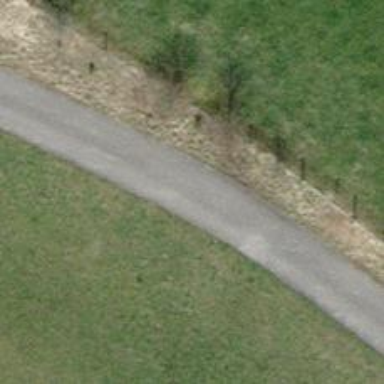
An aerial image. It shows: Unclassified road with asphalt surface. There are no sidewalks along the road.